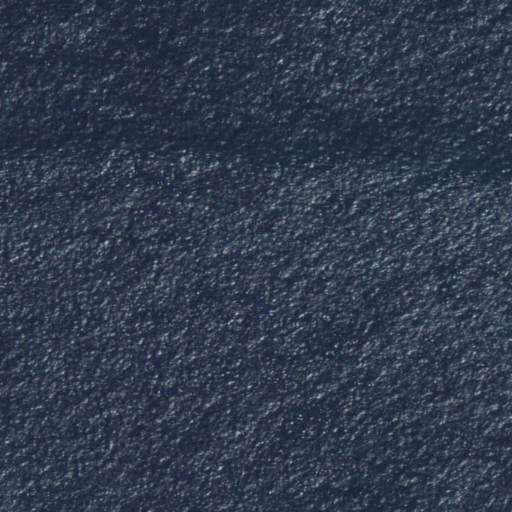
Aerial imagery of bar in New York named Endeavor Shoals containing only open water